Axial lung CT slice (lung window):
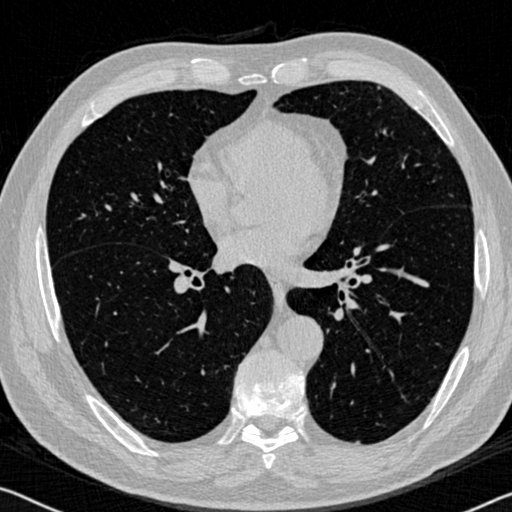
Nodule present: no